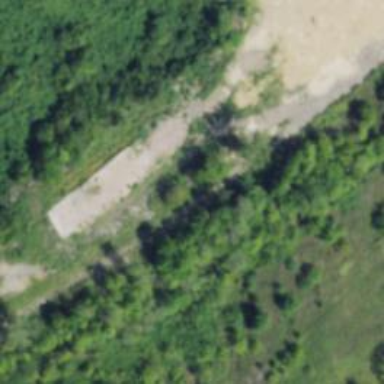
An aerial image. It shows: Abandoned spur railway.